Question: I am working with jenkins and I would like to run the maven goals when there is a change in the svn repository. I've attached a picture with my current configuration.
I know that checking the repository every 5 min is crazy. I would like to run it only when there is a new change, but I could not find the way. Anyway, it is not checking the repository. What am I doing wrong?

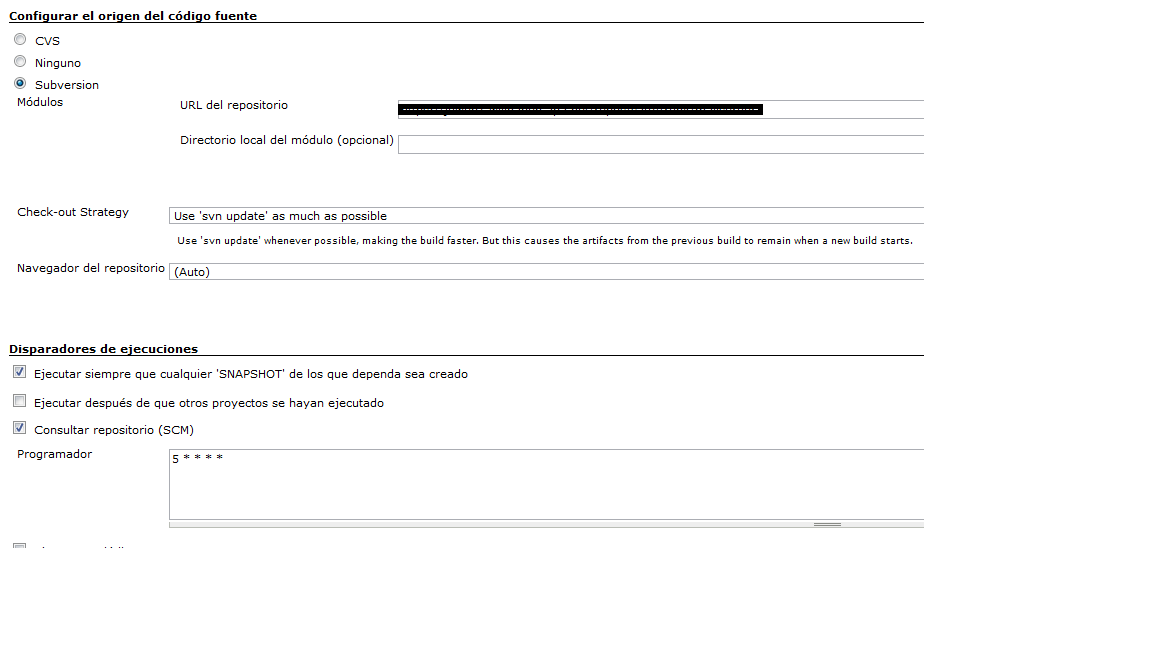
Answer: I think your cron is not correct. According to what you described, you may need to change cron schedule to
'''
*/5 * * * *
'''
What you put in your schedule now mean it will poll the SCM at 5 past of every hour.